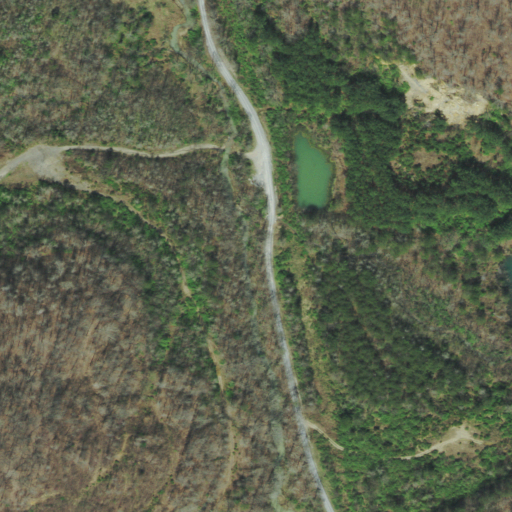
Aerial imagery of valley in Tennessee named Jordan Hollow containing deciduous forest, mixed forest, open development, evergreen forest, and low intensity development